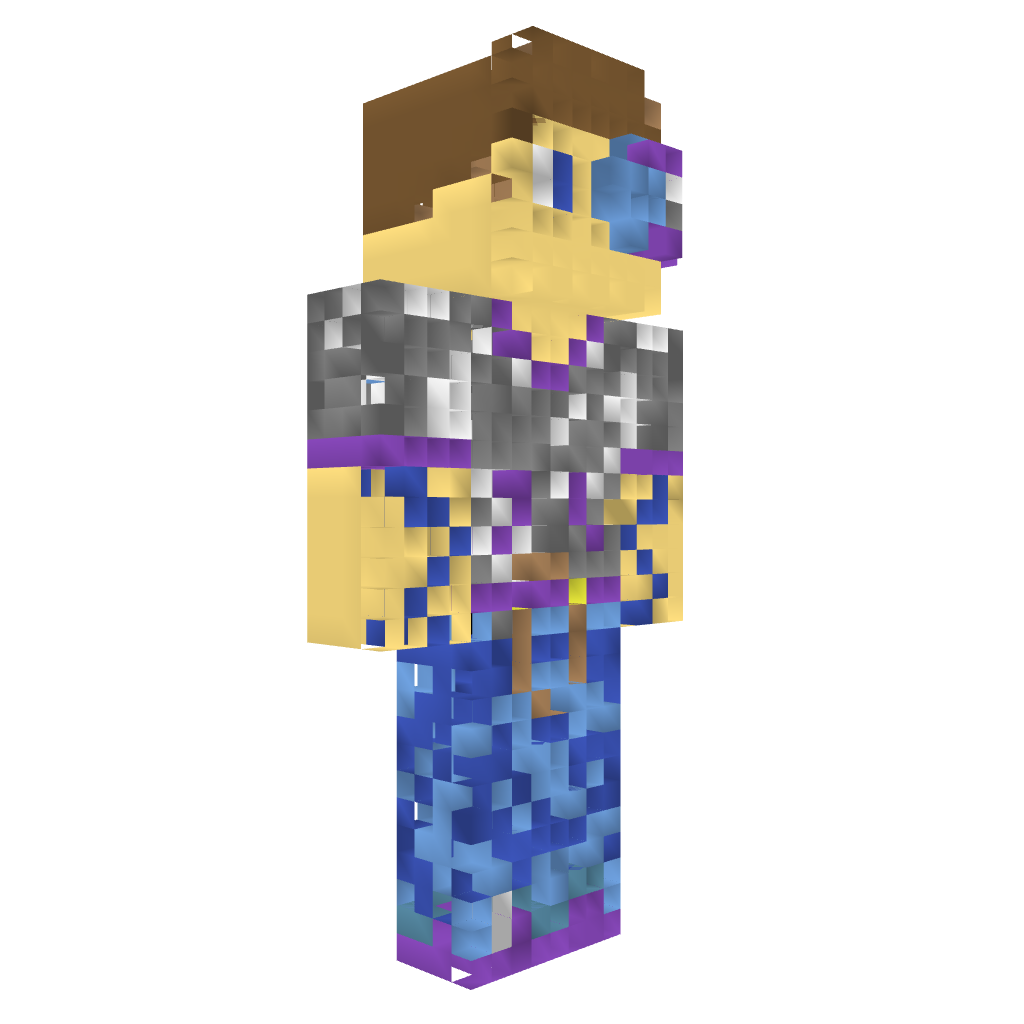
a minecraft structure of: Swagmasterer (Me!) good quality